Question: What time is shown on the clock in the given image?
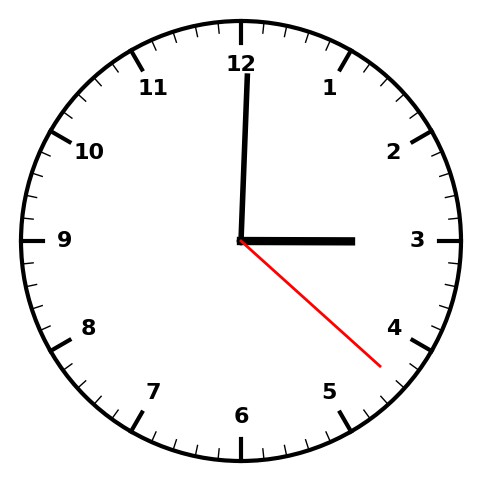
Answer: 03:00:22